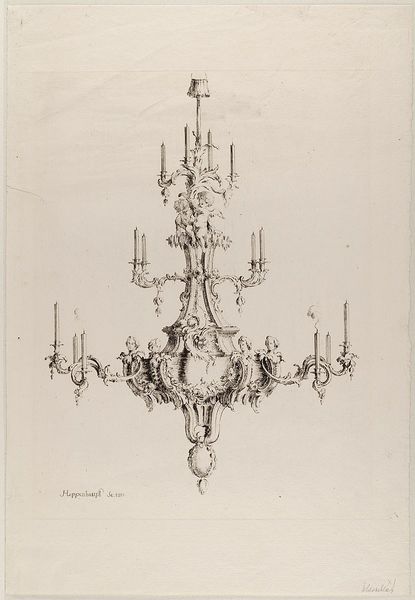
Titel: Kronleuchter, Blatt aus einer Folge
Künstler: Johann Michael Hoppenhaupt
Standort: Hamburg
Institution: Museum für Kunst und Gewerbe Hamburg
Schlagwörter: feuer, kopf, weiß, köpfe, lampe, lampen, licht, schwarz, muster, barock, signatur, rauch, kind, rokoko, kinder, engel, engelchen, putto, schrift, papier, grafik, graphik, beleuchtung, kerze, kerzen, kronleuchter, leuchter, fotografie, photographie, hängen, druck, druckgraphik, druckgrafik, radierung, girlanden, kunstgewerbe, kerzenleuchter, hängend, vorlage, putten, kunsthandwerk, putti, kandelaber, amoretten, docht, rocaille, graphiik, hängeleuchter, style, reproduktionen, dochte, blumengewinde, industriedesign, druckerzeugnisse, muschelwerk, ornamentstich, vorlageblätter